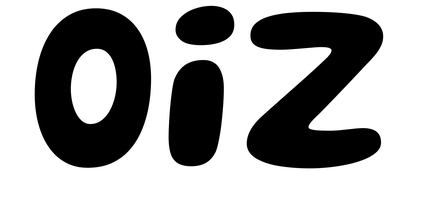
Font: Gluten_SemiBold